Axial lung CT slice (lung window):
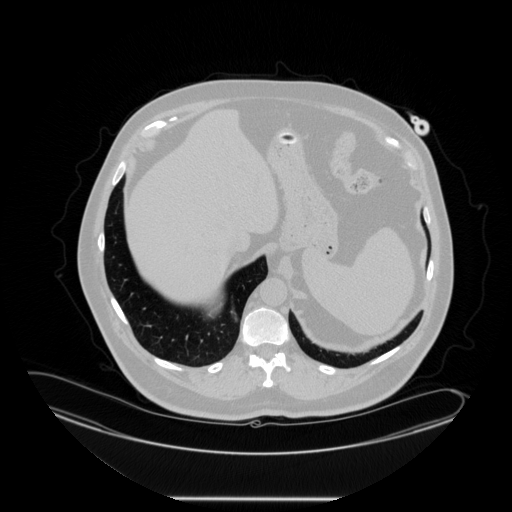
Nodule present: no